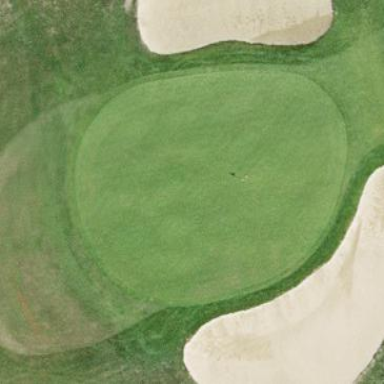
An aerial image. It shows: Sand bunker on golf course.